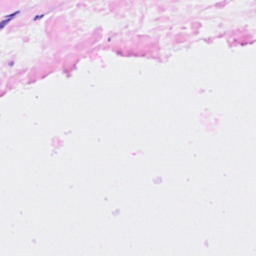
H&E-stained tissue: Breast